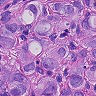
Metastatic tissue present: yes